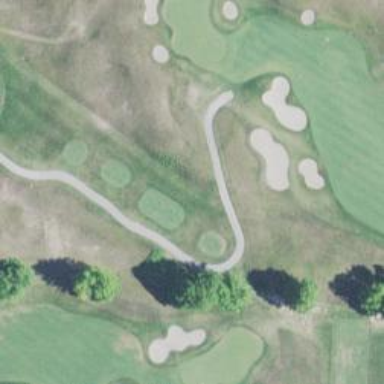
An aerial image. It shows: Path for both roads and golfers.